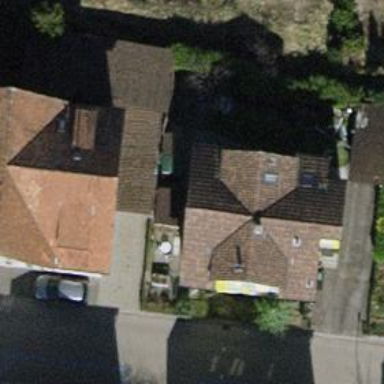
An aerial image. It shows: Detached building.